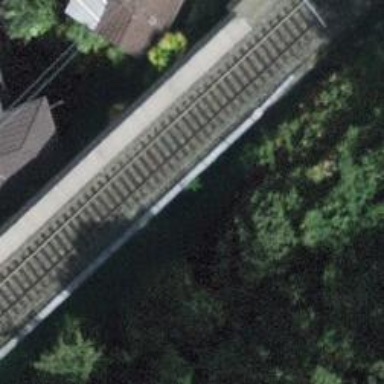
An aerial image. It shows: Railway bridge with electrified tracks and single contact line.